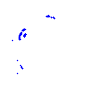
Particle: pion